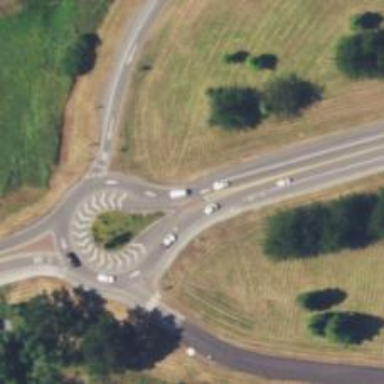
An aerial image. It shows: Tertiary road with asphalt surface leading to teardrop roundabout junction.